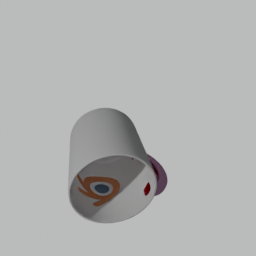
Label: tools